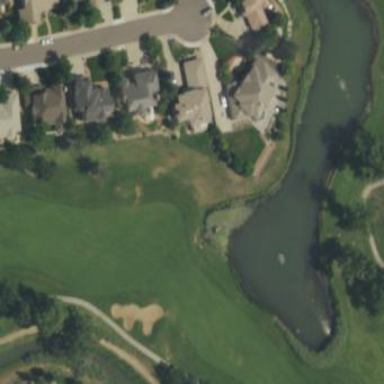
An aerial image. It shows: Water hazard in golf course. The hazard is natural water feature.